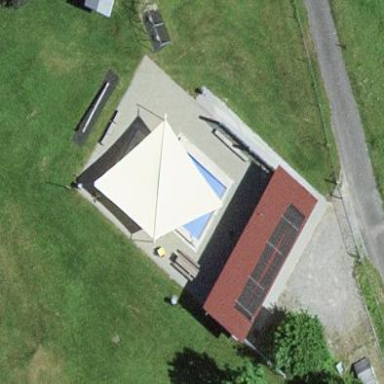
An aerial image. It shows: Swimming pool located in leisure land.